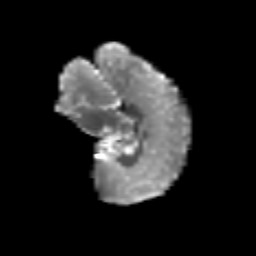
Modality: T2w
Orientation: sagittal
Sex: female
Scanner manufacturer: siemens
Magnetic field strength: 3 T
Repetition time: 5 s
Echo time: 0.071 s